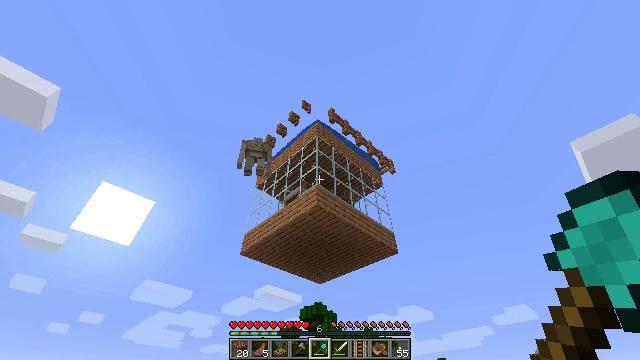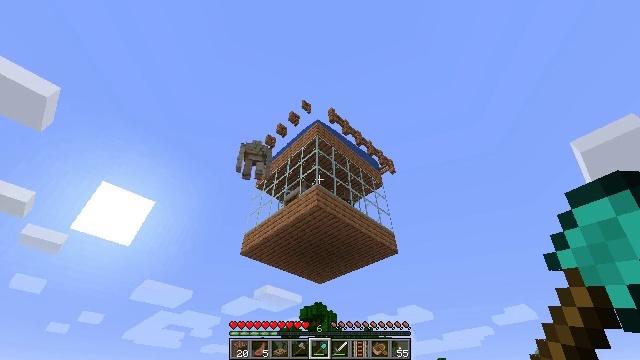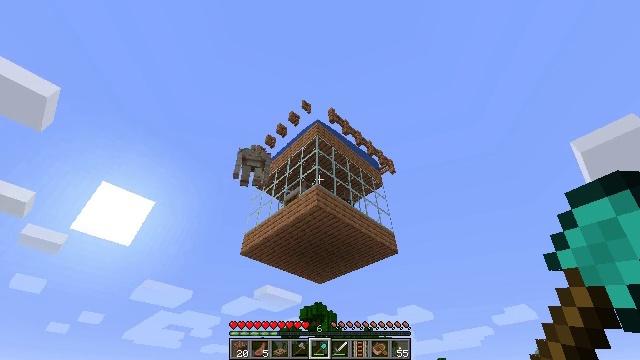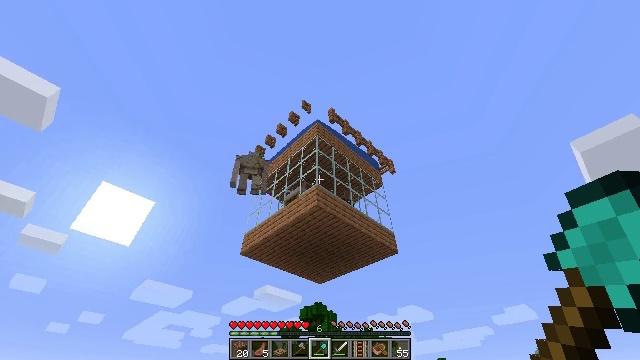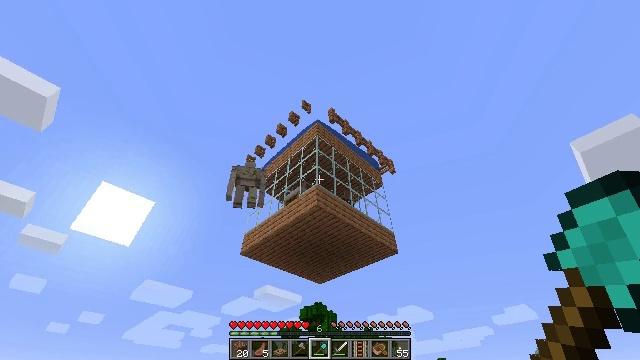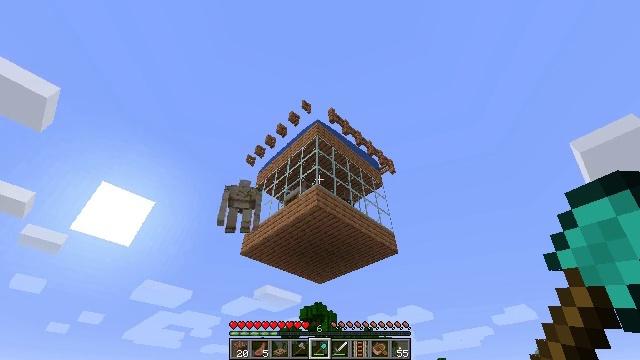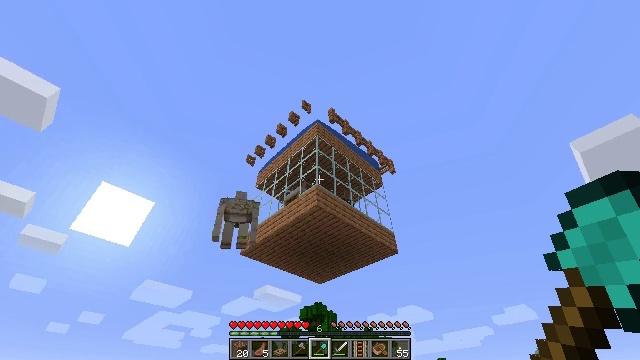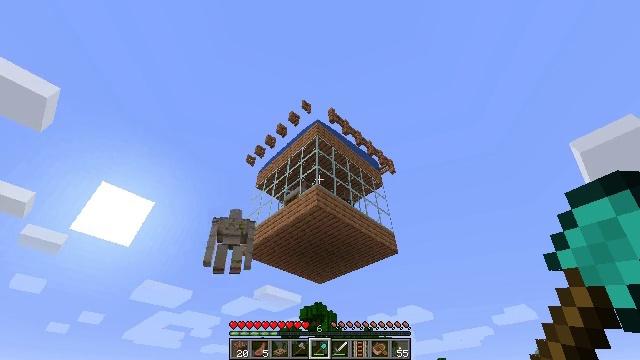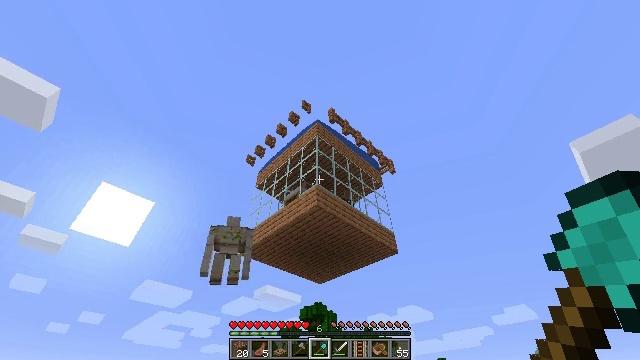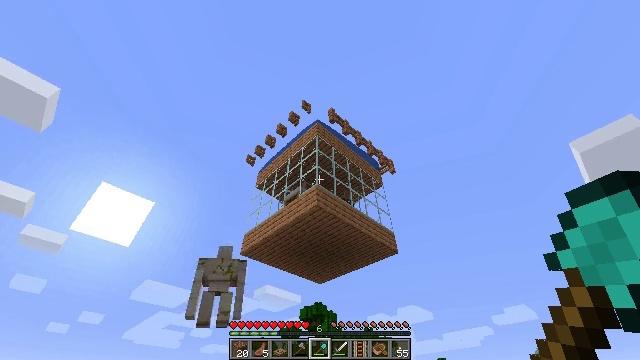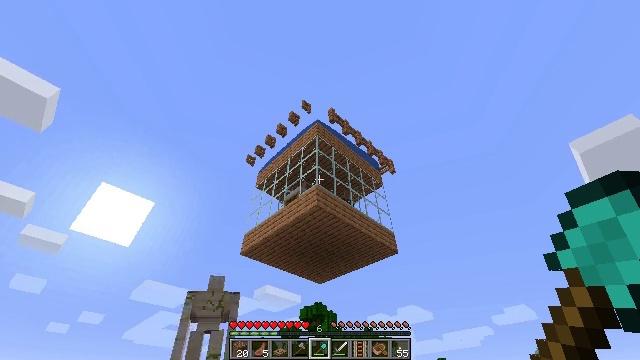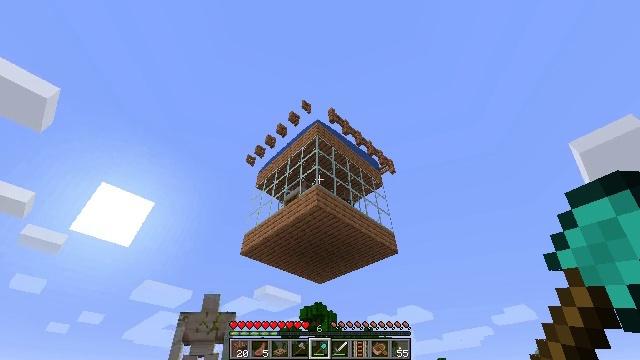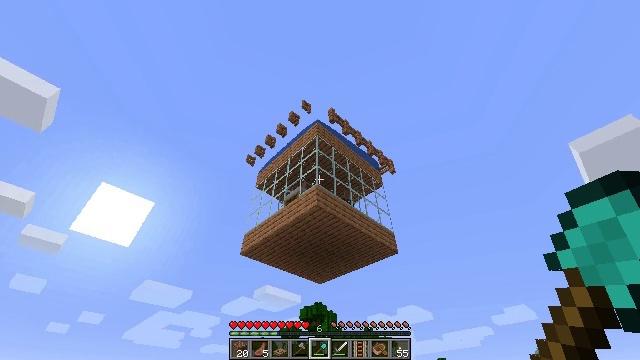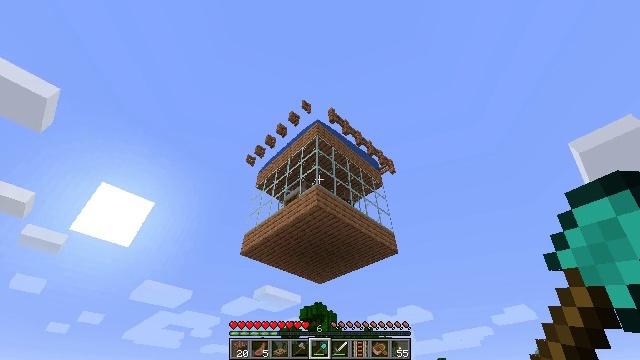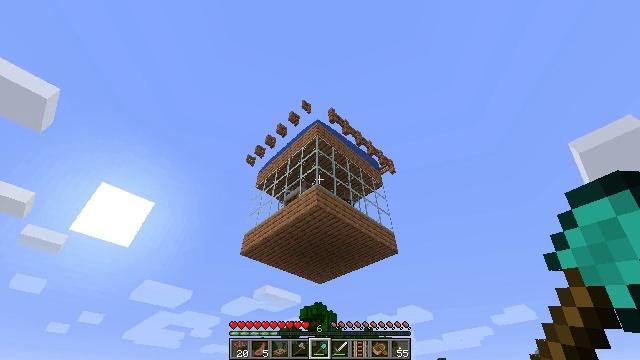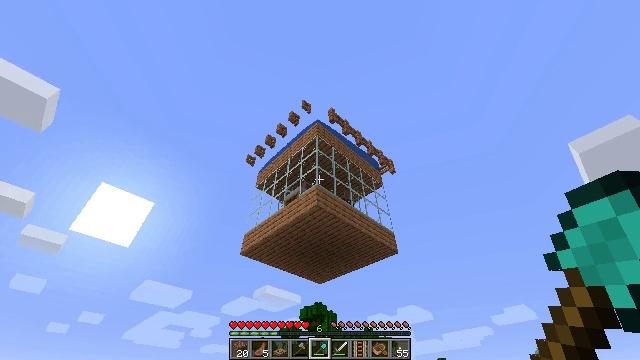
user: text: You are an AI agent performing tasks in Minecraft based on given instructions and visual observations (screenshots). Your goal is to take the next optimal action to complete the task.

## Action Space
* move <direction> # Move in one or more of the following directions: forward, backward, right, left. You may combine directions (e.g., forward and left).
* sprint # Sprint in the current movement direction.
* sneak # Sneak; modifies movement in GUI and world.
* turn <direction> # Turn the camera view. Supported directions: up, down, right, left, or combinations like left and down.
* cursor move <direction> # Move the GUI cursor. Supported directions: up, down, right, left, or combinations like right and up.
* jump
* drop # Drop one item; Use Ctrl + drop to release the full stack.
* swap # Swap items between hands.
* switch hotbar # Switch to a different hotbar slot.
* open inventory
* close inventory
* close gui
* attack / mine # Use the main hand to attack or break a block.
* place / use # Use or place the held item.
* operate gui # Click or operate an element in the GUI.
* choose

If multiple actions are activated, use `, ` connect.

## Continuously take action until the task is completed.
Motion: motion action
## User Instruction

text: Collect the poppy by clicking on it.
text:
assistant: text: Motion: no_op
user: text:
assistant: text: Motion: no_op
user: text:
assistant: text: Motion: no_op
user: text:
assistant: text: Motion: no_op
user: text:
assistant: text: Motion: no_op
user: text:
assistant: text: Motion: no_op
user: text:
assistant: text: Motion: no_op
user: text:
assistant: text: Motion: no_op
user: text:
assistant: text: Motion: no_op
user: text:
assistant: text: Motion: no_op
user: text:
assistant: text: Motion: no_op
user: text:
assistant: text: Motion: no_op
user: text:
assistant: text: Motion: no_op
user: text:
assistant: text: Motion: no_op
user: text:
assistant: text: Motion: no_op
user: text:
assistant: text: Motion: no_op
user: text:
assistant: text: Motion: no_op
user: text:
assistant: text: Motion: no_op
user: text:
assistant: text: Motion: no_op
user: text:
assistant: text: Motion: no_op
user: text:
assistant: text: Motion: no_op
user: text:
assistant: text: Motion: no_op
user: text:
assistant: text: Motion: no_op
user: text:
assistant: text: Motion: no_op
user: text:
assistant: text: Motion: no_op
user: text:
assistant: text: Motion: no_op
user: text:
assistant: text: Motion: no_op
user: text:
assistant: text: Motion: no_op
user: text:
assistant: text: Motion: no_op
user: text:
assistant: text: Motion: no_op